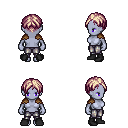
a pixel art fantasy rpg character, female body template, dark elf, purple skin, leather shoulder armor, metal pants, white blonde parted hairstyle, black shoes, four views (front, back, left, right), 2x2 character sprite sheet, small pixel art, hard edges, no anti-aliasing